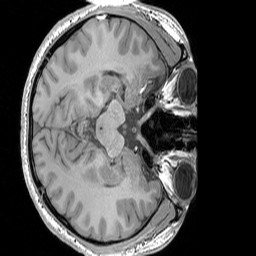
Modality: T1w
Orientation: axial
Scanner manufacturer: siemens
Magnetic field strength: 3 T
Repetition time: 1.83 s
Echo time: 0.00303 s